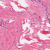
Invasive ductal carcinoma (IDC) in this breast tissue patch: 0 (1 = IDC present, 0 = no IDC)